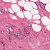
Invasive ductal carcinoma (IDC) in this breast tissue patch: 0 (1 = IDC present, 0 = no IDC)